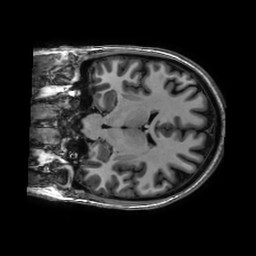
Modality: T1w
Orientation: coronal
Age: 23
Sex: female
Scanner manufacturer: philips
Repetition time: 0.007963 s
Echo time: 0.00367 s